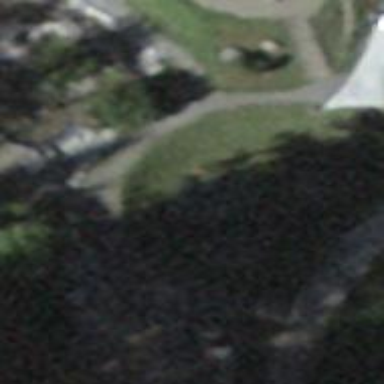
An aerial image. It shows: Playground with swings.